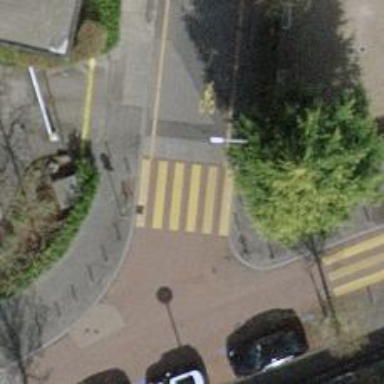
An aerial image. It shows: Uncontrolled zebra crossing with yellow markings.